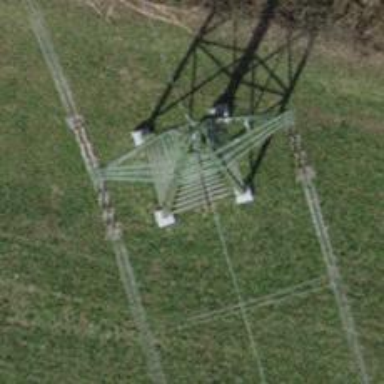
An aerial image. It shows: Power line is depicted.